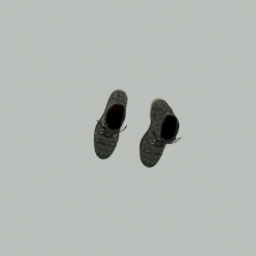
Label: people